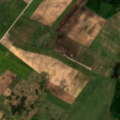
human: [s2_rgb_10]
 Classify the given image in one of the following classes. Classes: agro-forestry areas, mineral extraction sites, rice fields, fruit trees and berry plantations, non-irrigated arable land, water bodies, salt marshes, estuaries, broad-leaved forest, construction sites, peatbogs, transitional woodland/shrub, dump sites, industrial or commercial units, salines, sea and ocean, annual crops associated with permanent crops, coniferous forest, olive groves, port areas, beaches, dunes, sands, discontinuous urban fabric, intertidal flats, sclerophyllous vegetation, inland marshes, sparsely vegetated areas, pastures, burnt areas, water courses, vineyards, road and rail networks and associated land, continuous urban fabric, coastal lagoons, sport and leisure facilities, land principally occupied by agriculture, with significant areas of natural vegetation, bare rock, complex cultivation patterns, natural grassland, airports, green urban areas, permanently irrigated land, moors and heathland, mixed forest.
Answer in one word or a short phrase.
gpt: non-irrigated arable land, complex cultivation patterns, mixed forest